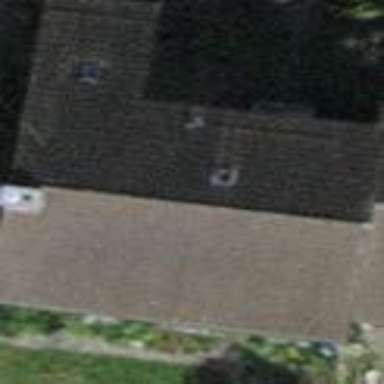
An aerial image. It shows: Building with tiled roof.